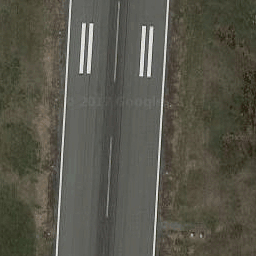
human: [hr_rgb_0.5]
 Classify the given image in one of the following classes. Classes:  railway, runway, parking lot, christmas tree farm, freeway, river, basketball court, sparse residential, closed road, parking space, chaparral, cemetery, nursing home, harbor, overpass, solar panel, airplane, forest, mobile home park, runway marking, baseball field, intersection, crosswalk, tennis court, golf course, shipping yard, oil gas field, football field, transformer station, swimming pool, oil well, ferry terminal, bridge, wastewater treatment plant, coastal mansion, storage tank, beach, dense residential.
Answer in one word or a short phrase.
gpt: runway